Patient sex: M
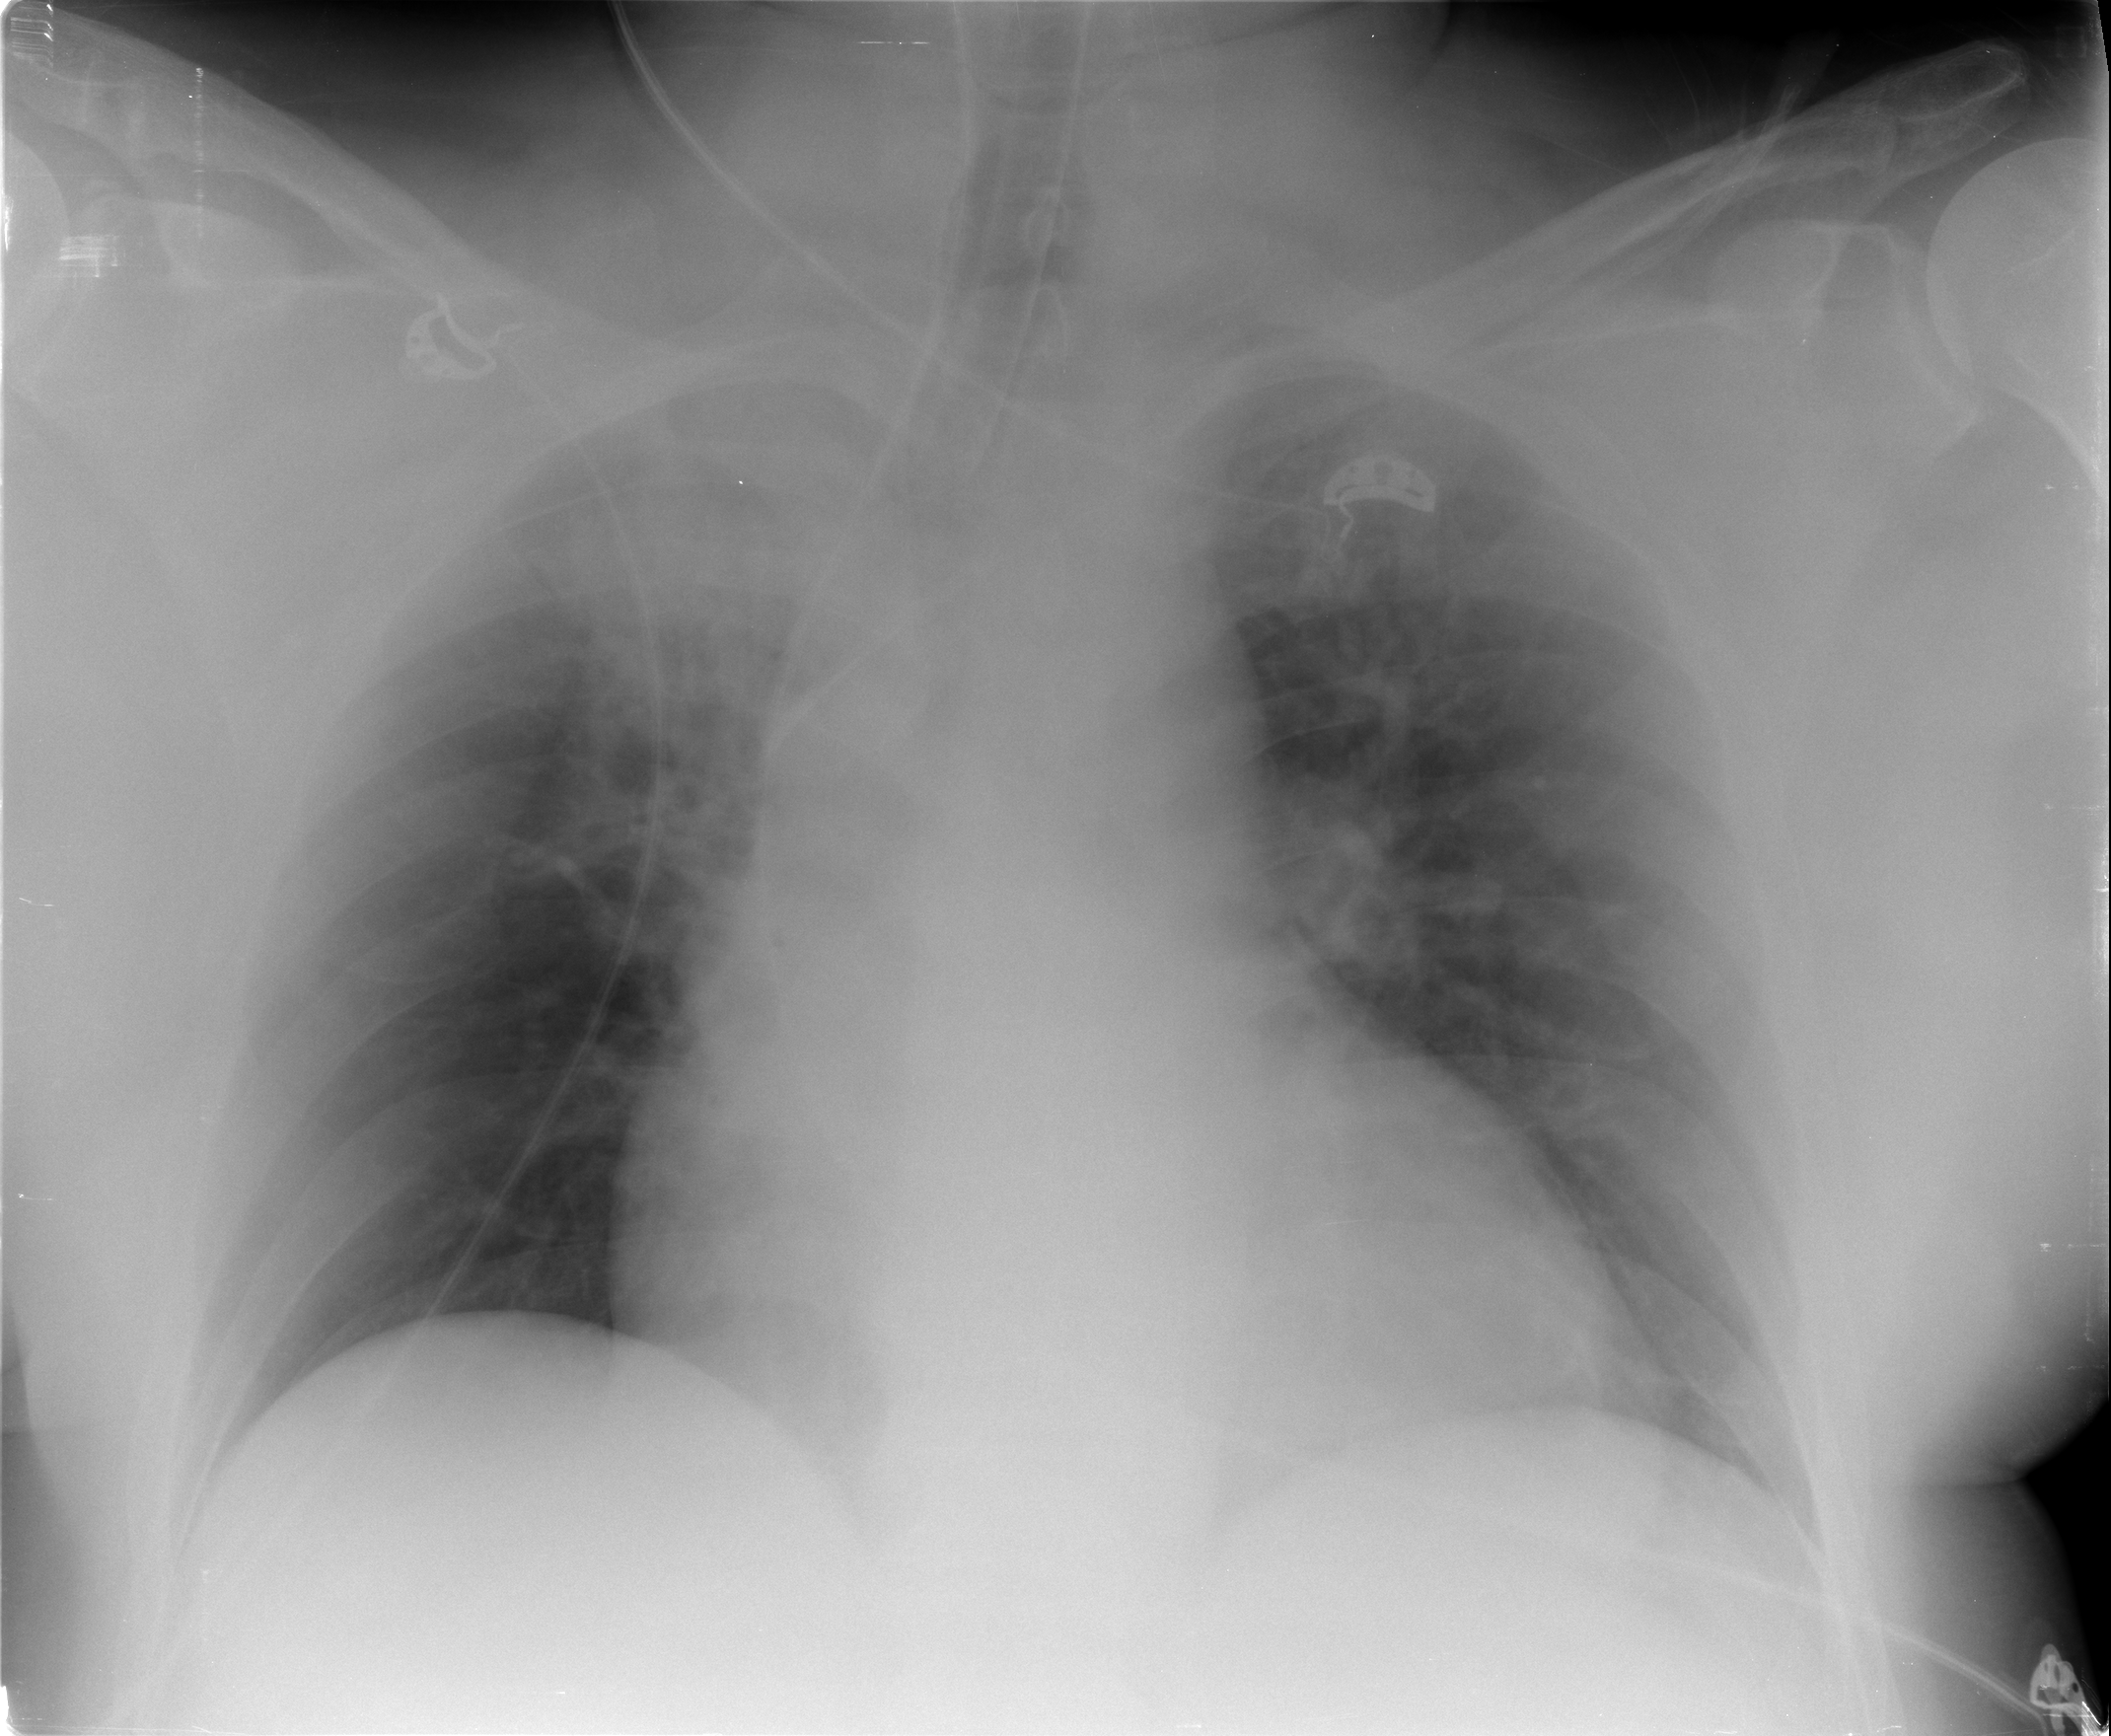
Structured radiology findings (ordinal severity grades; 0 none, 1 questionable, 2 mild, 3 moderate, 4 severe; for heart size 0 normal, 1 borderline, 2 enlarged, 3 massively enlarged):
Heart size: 2
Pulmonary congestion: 2
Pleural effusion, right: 0
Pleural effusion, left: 0
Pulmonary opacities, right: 3
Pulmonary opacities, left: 0
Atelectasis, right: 3
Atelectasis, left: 0